Field crop: maize
Growth stage: 1
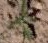
Species: atriplex